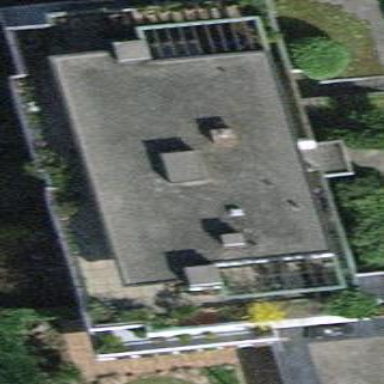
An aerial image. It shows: Building with flat roof oriented across its structure.